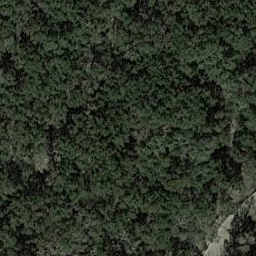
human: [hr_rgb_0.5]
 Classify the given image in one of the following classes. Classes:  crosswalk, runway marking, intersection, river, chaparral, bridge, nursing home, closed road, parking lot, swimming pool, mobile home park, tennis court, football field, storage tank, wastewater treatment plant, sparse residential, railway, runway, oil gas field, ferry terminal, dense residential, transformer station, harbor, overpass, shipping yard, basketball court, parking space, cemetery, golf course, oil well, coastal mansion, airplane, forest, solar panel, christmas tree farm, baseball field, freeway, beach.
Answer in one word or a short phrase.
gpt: forest